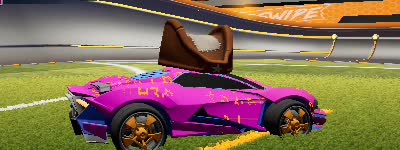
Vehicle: werewolf